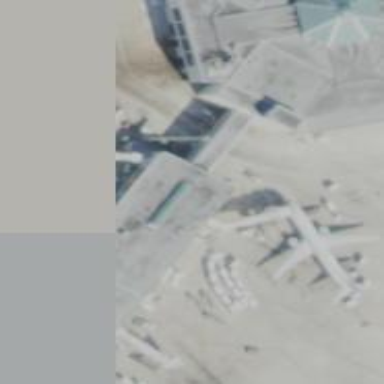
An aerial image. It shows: Airport gate.